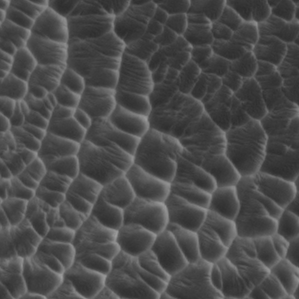
Label: non_frost